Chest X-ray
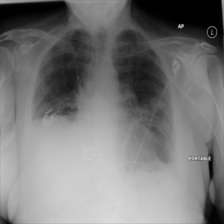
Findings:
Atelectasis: negative
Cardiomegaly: negative
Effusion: positive
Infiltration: negative
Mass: negative
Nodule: negative
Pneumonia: negative
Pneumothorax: negative
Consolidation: negative
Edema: negative
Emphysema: negative
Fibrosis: negative
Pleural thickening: negative
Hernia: negative